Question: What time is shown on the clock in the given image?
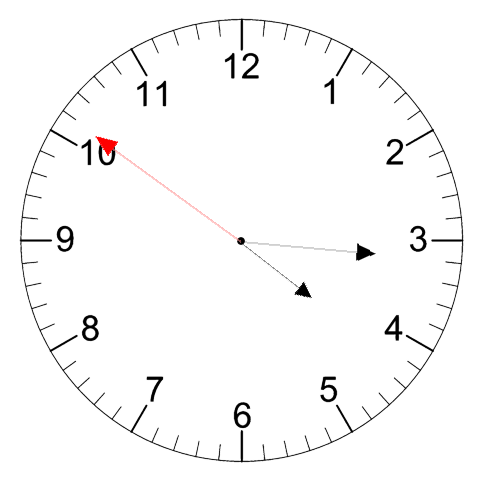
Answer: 04:15:51